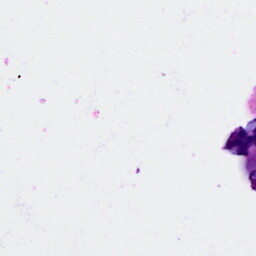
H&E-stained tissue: Breast